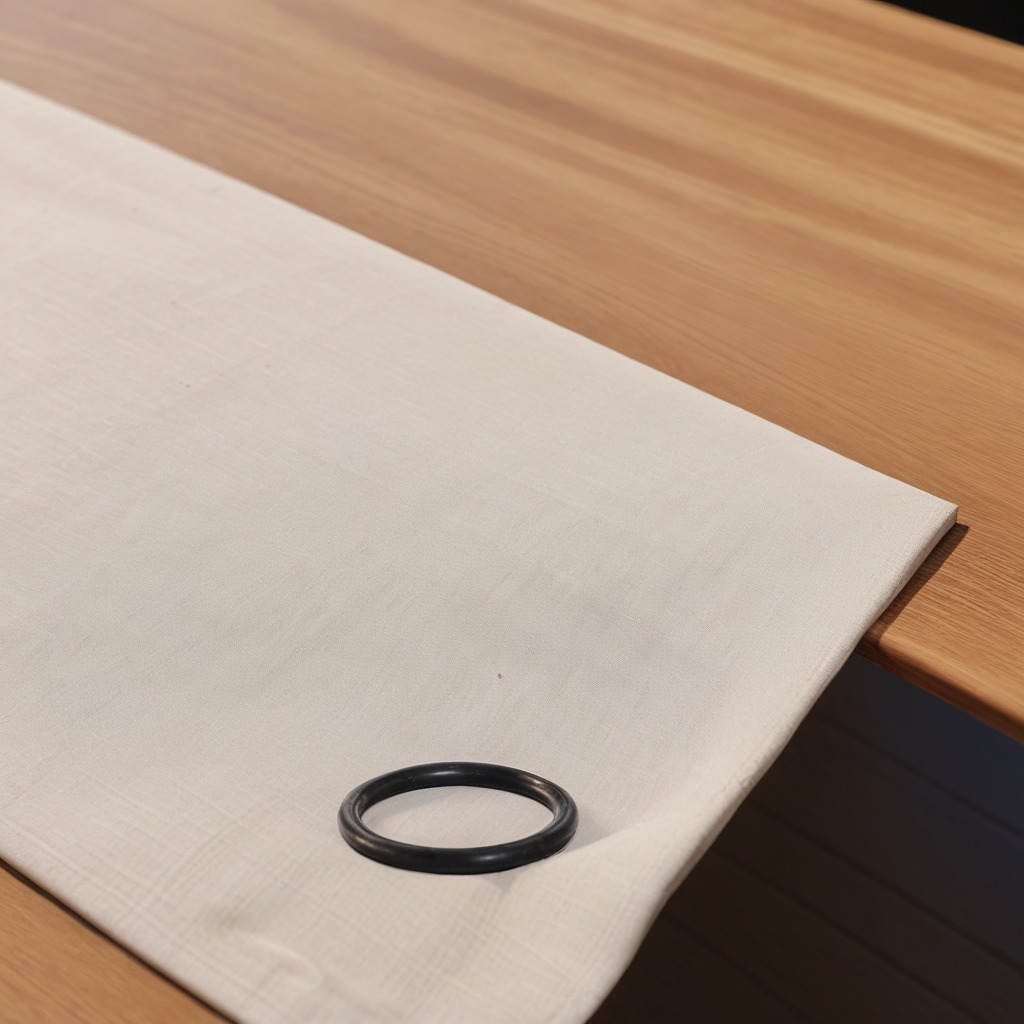
A rubber O-ring lying on a wooden table.